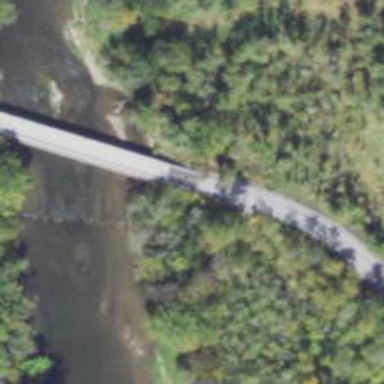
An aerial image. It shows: Hiking trail footway that crosses over bridge.